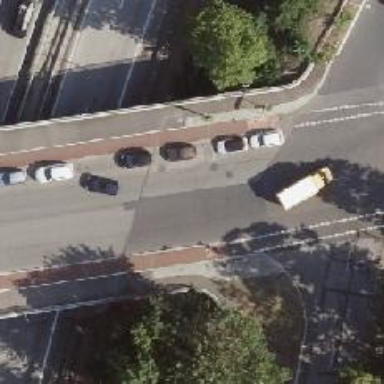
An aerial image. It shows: Secondary road bridge with asphalt surface. It has separate sidewalk and cycle track.